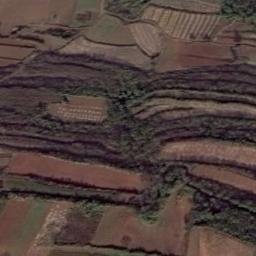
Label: terrace